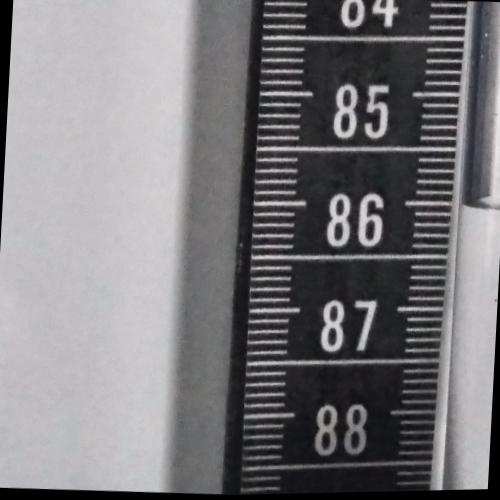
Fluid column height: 86.0 cm